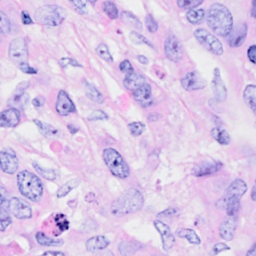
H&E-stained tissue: Breast